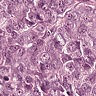
Metastatic tissue present: yes